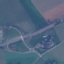
Land use / land cover class: Highway